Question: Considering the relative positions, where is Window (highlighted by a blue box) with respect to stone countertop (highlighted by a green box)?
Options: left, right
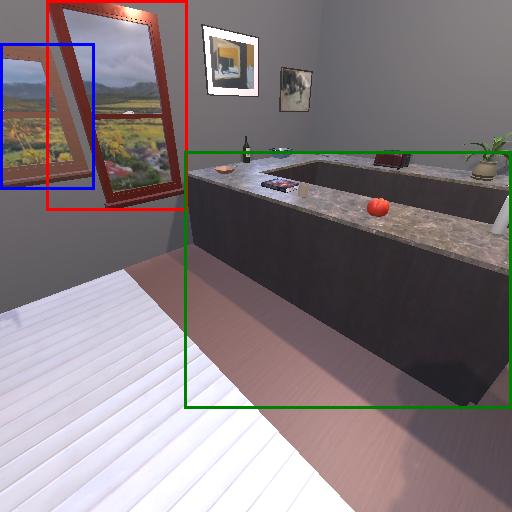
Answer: left